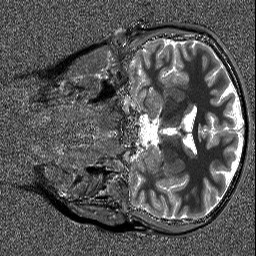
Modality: T1map
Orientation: coronal
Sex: female